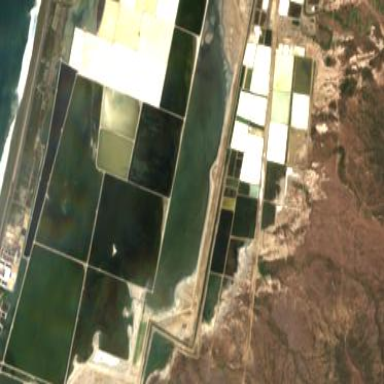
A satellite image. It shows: Salt pond.